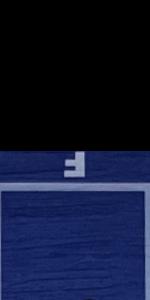
Label: Empty